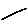
Label: line